Question: I am developing a WPF application and I want the following functionality: If a user right clicks on a progress bar a small context menu should popup at the clicked position. This menu should just contain a couple of buttons which are lined up horizontally. Should I use the ContextMenu for this or are there better suitable WPF elements?
I tried a ContextMenu and this is how it looks like:

This is the XAML:
'''
<ProgressBar x:Name="PgF" Height="10" Value="{Binding Path=FileCurrentMs}" Maximum="{Binding Path=FileLengthMs}">
<ProgressBar.ContextMenu>
<ContextMenu>
<StackPanel Orientation="Horizontal">
<Button Content="A"/>
<Button Content="B"/>
<Button Content="C"/>
</StackPanel>
</ContextMenu>
</ProgressBar.ContextMenu>
</ProgressBar>
'''
In the ContextMenu I have the space to the left and to the right which I don't want and I read in other posts that it is not simple just to remove this space. Any ideas?
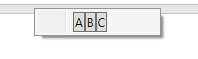
Answer: Try like this :
'''
<ProgressBar x:Name="PgF" Height="10" Value="{Binding Path=FileCurrentMs}" Maximum="{Binding Path=FileLengthMs}">
<ProgressBar.ContextMenu>
<ContextMenu>
<MenuItem>
<MenuItem.Template>
<ControlTemplate>
<StackPanel Orientation="Horizontal">
<Button Content="A" Margin="2"/>
<Button Content="B" Margin="2"/>
<Button Content="C" Margin="2"/>
</StackPanel>
</ControlTemplate>
</MenuItem.Template>
</MenuItem>
</ContextMenu>
</ProgressBar.ContextMenu>
</ProgressBar>
'''
You need to put all buttons in a single menu item :) good luck